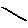
Label: line